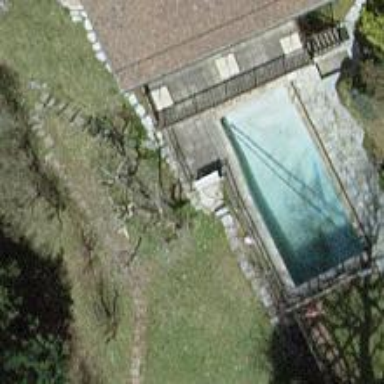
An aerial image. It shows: Swimming pool located in leisure land.